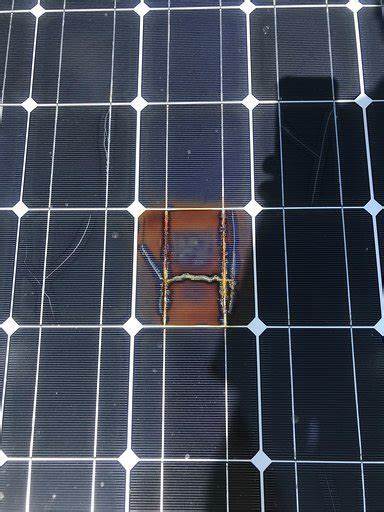
Label: Electrical-damage